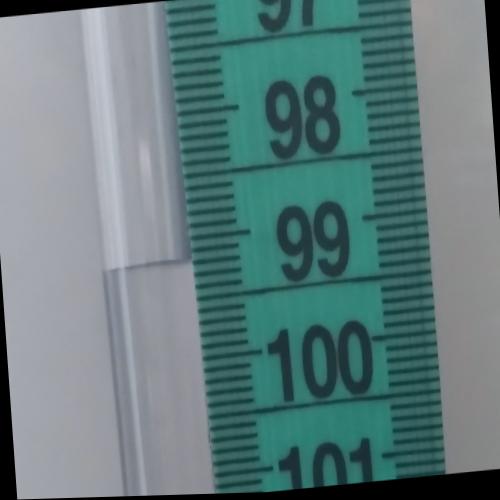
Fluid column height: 99.2 cm